Question: I have a Symfony form where I get errors when the fields are blanks.
I already try to set error_bubbling to false but it still not work (And is supposed to be false by default)
This is my code where I remove everything that is not necessary:
Controller:
'''
/**
* @Route("/add", name="add")
*/
public function add(Request $request)
{
$post = new Post();
$form = $this->createForm(PostType::class, $post);
$form->handleRequest($request);
if ($form->isSubmitted() && $form->isValid()) { } else { }
return $this->render('blog/add.html.twig', array('form' => $form->createView()));
}
'''
Entity:
'''
/**
* @ORM\Entity(repositoryClass="App\Repository\PostRepository")
* @ORM\HasLifecycleCallbacks()
*/
class Post
{
/**
* @ORM\Id()
* @ORM\GeneratedValue()
* @ORM\Column(type="integer")
*/
private $id;
/**
* @ORM\Column(type="string", length=255)
* @Assert\NotBlank
*/
private $Title;
/**
* @ORM\Column(type="text")
* @Assert\NotBlank
*/
private $Content;
...
'''
FormType:
'''
namespace App\Form;
use App\Entity\Post;
use Symfony\Component\Form\AbstractType;
use Symfony\Component\Form\FormBuilderInterface;
use Symfony\Component\OptionsResolver\OptionsResolver;
class PostType extends AbstractType
{
public function buildForm(FormBuilderInterface $builder, array $options)
{
$builder->add('title')
->add('content');
}
public function configureOptions(OptionsResolver $resolver)
{
$resolver->setDefaults([
'data_class' => Post::class
]);
}
}
'''
Form:
'''
{% extends "base.html.twig" %}
{% block body %}
<h2>
Create a post
</h2>
{{ form_start(form) }}
{{ form_widget(form) }}
<input type="submit" class="btn" value="Create" />
{{ form_end(form) }}
{% endblock %}
'''
When I look at the object after the post all the errors are linked to the form and there's no errors in the childs (The form fields).

Does anyone know what can be wrong?
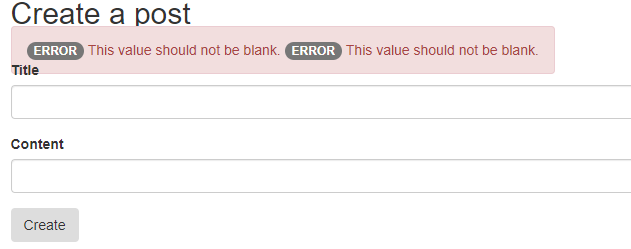
Answer: In buildForm(), you need to capitalize your fields. They are case sensitive and they are capitalized in your database.